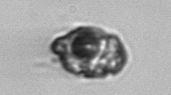
Label: Proterythropsis